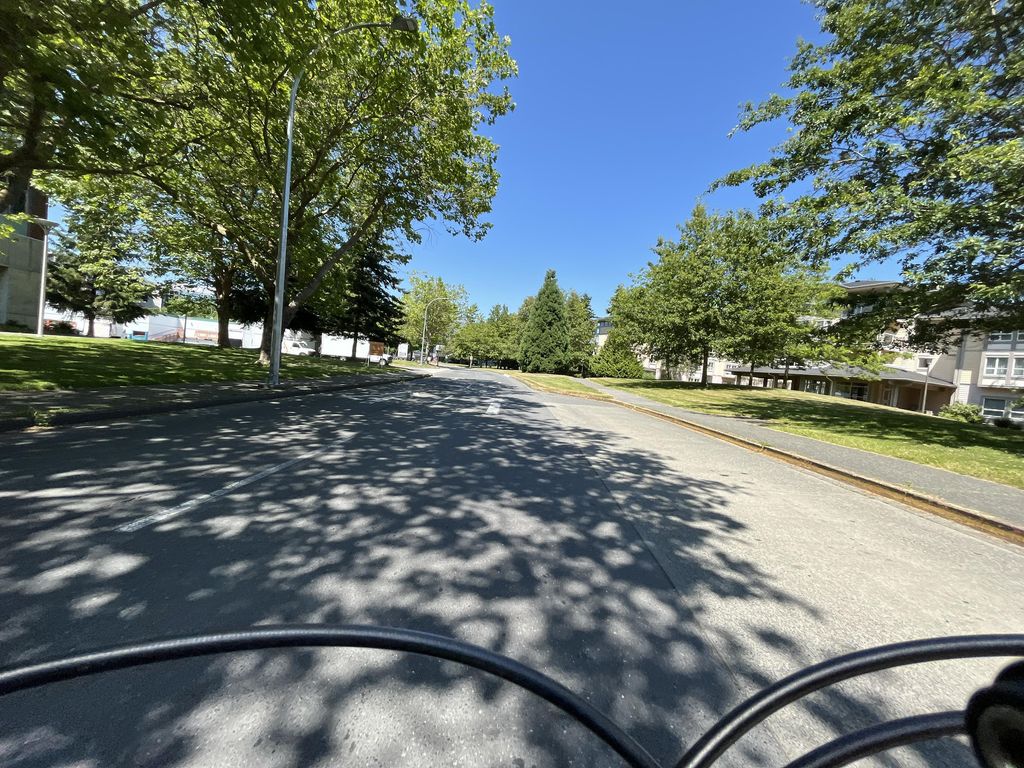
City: victoria